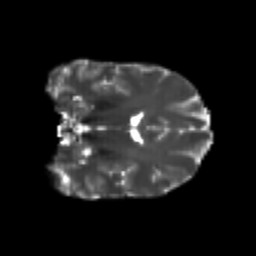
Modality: T2w
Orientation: coronal
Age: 20
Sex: female
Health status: healthy
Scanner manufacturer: philips
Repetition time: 7.391 s
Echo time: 0.08599 s